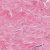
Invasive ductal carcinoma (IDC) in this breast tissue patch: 0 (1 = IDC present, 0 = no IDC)